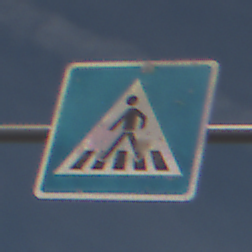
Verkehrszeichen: FussgaengerueberwegRechts
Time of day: Midday
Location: Outdoor (Nature)
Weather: PartlyCloudy
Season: NotSpecified
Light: Natural